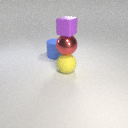
large yellow rubber sphere below large red metal sphere